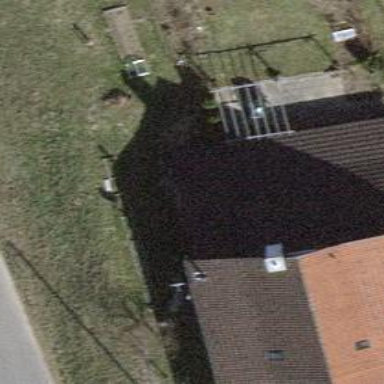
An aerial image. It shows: Simple house.